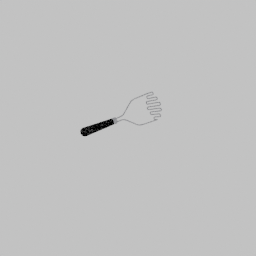
Label: tools